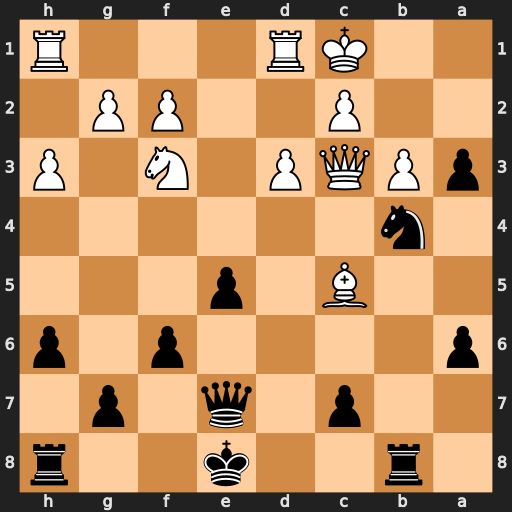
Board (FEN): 1r2k2r/2p1q1p1/p4p1p/2B1p3/1n6/pPQP1N1P/2P2PP1/2KR3R
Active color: b
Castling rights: k
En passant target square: -
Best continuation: Na2+ Kd2 Nxc3 Bxe7 Nxd1